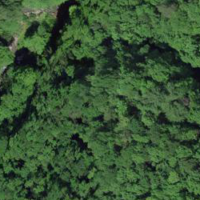
EUNIS habitat code: 44
Species observed at this site:
Corvus corone
Cyanistes caeruleus
Sturnus vulgaris
Pyrrhula pyrrhula
Fringilla coelebs
Passer domesticus
Sylvia atricapilla
Turdus merula
Poecile palustris
Asplenium scolopendrium
Parus major
Milvus migrans
Hirundo rustica
Erithacus rubecula
Phoenicurus ochruros
Periparus ater